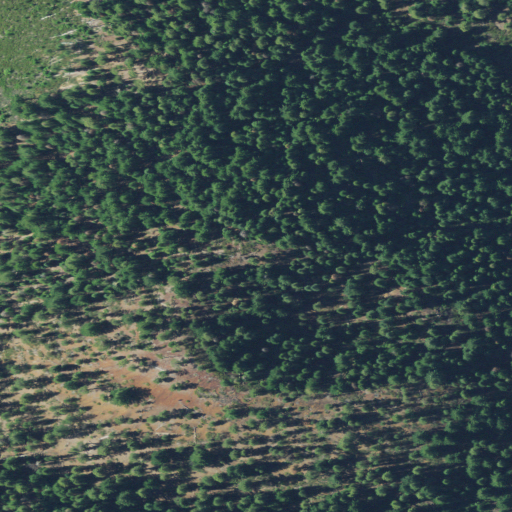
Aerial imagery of mountain in Oregon named Wuksi Butte containing only evergreen forest